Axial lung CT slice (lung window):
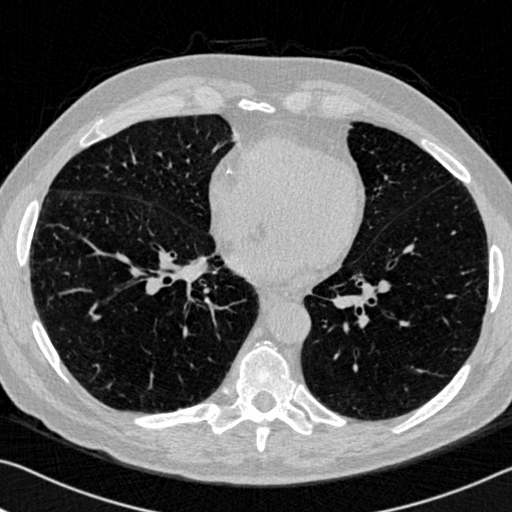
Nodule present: no